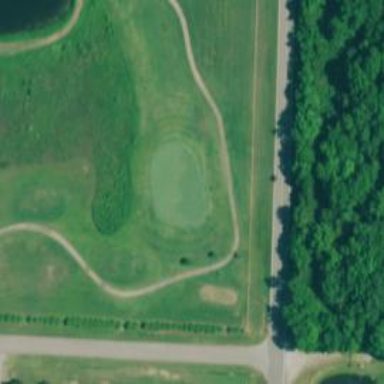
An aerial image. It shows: Golf hole.